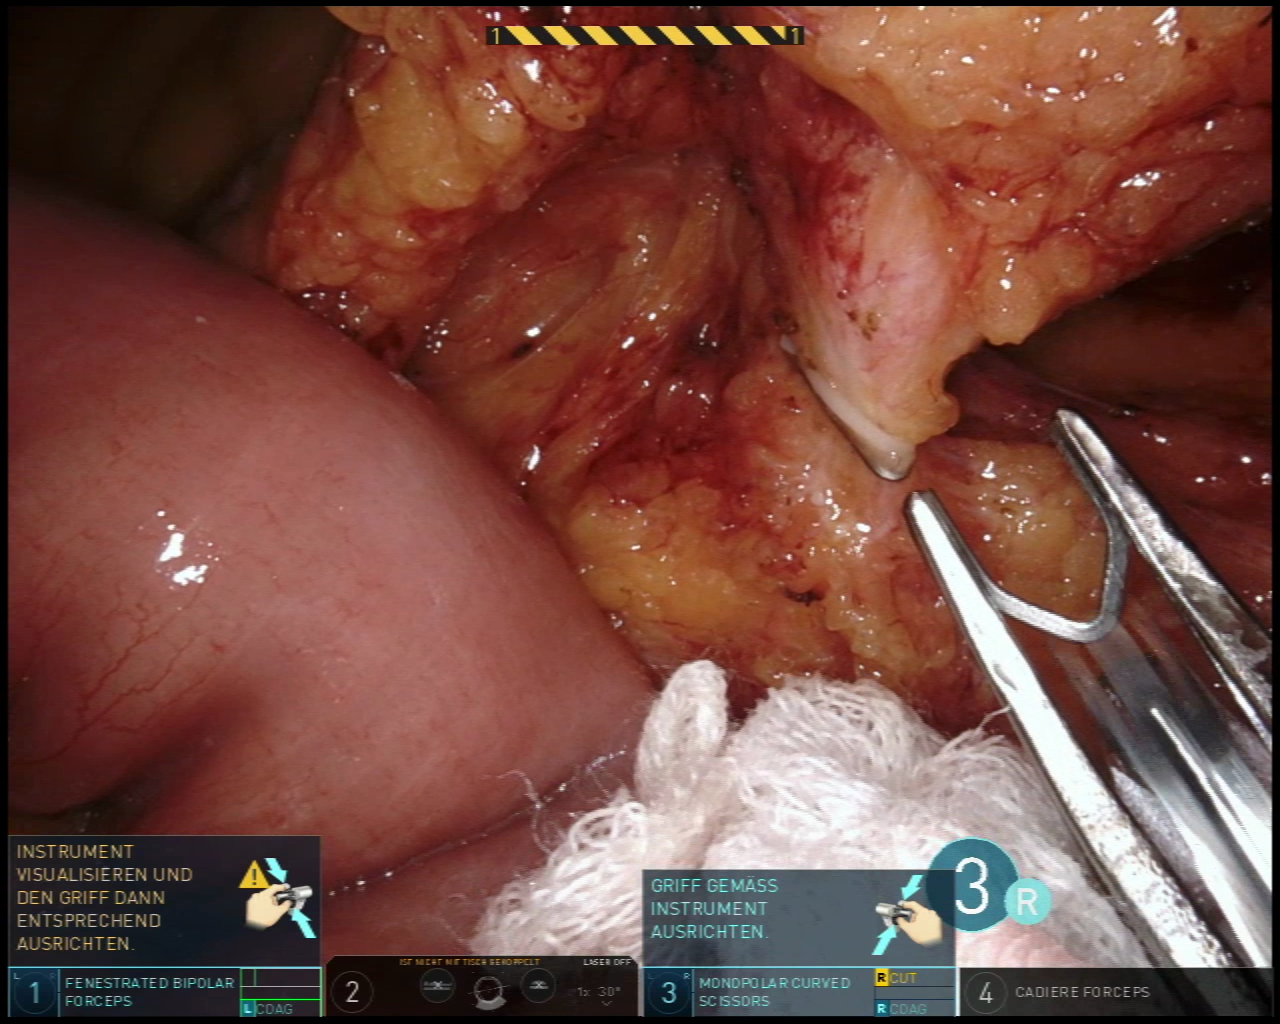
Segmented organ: small_intestine
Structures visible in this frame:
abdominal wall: no
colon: no
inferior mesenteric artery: yes
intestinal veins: no
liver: no
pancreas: no
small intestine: yes
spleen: no
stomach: no
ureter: no
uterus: no
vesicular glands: no